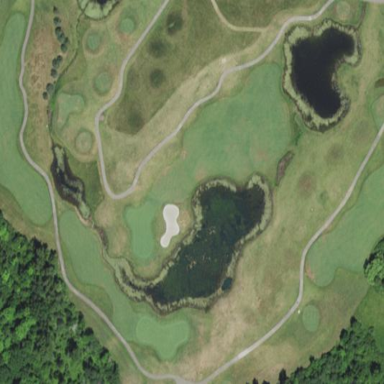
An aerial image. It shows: Grassy area designated as golf fairway.